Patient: sex M, age 43
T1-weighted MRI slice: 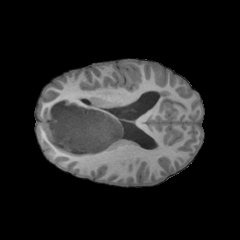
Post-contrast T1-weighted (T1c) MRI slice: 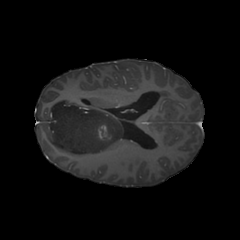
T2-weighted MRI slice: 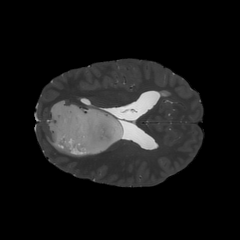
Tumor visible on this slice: yes
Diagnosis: Astrocytoma, IDH-mutant
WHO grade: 4